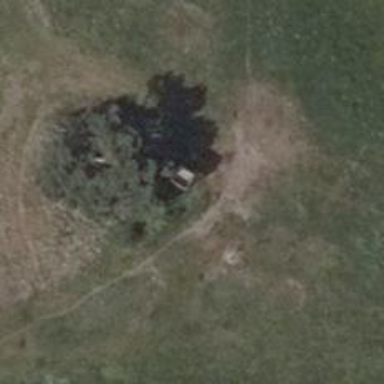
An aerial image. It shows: Bird hide located in leisure land.